Question: I'm trying to use the build-in validation in cakephp 2.5
My problem is, with text fields I've got the nice jquery error message but for a select field, the message appear in a div. I don't know if I'm missing something in my select to get the error box or it's just not available for that type of field.

'''
<?php echo $this->Form->label('launch', 'Launching Site <span class="crRed">*</span>', 'crLabel');?>
<?php echo $this->Form->input('launch', array('label' => false, 'div' => false, 'class'=>'crText crW320 crRequired'));?>
<?php echo $this->Form->label('pfd_c', 'Personal Flotation Device <span class="crRed">*</span>', 'crLabel');?>
<?php echo $this->Form->input('pfd_c', array('type'=>'select', 'options'=>array(0, 1, 2), 'label' => false, 'div' => false, 'class'=>'crLegendText3'));?>
<?php echo $this->Form->input('pfd_p', array('type'=>'select', 'options'=>array(0 => 'No', 1 => 'Yes'), 'label' => false, 'div' => false, 'class'=>'crLegendText3'));?>
'''
Thx
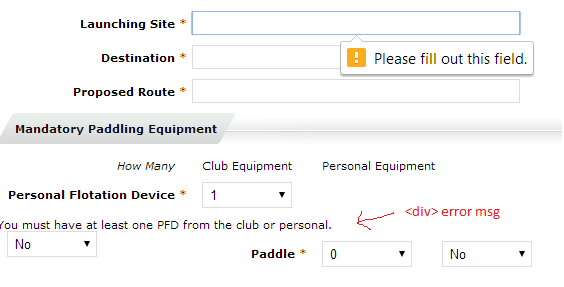
Answer: First of all, this is not a jQuery error message at all, this is an html5 :
<URL>
Sometimes CakePHP can set it automaticaly from validation rules. If it is not, then you can set it manualy by puting in your options array. Here is a solution for your example:
'''
<?php echo $this->Form->input('pfd_c', array('type'=>'select', 'options'=>array(0, 1, 2), 'label' => false, 'div' => false, 'class'=>'crLegendText3', 'required'=>true));?>
'''
But keep notice that not all browsers supports , so you may want to leave an div error messages for these browsers.